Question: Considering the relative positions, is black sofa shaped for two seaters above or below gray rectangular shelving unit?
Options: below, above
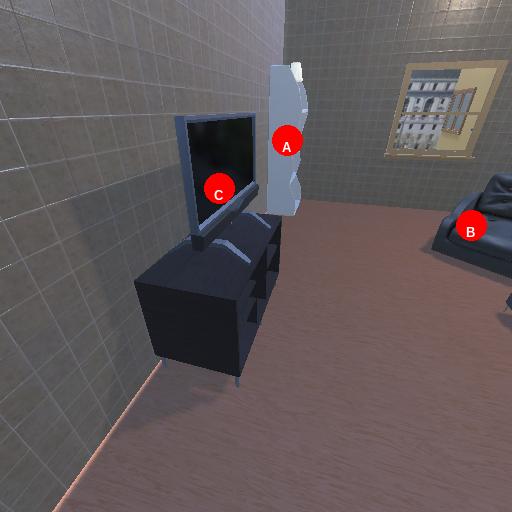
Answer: below